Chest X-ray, AP view. Patient: 42 years old, sex M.
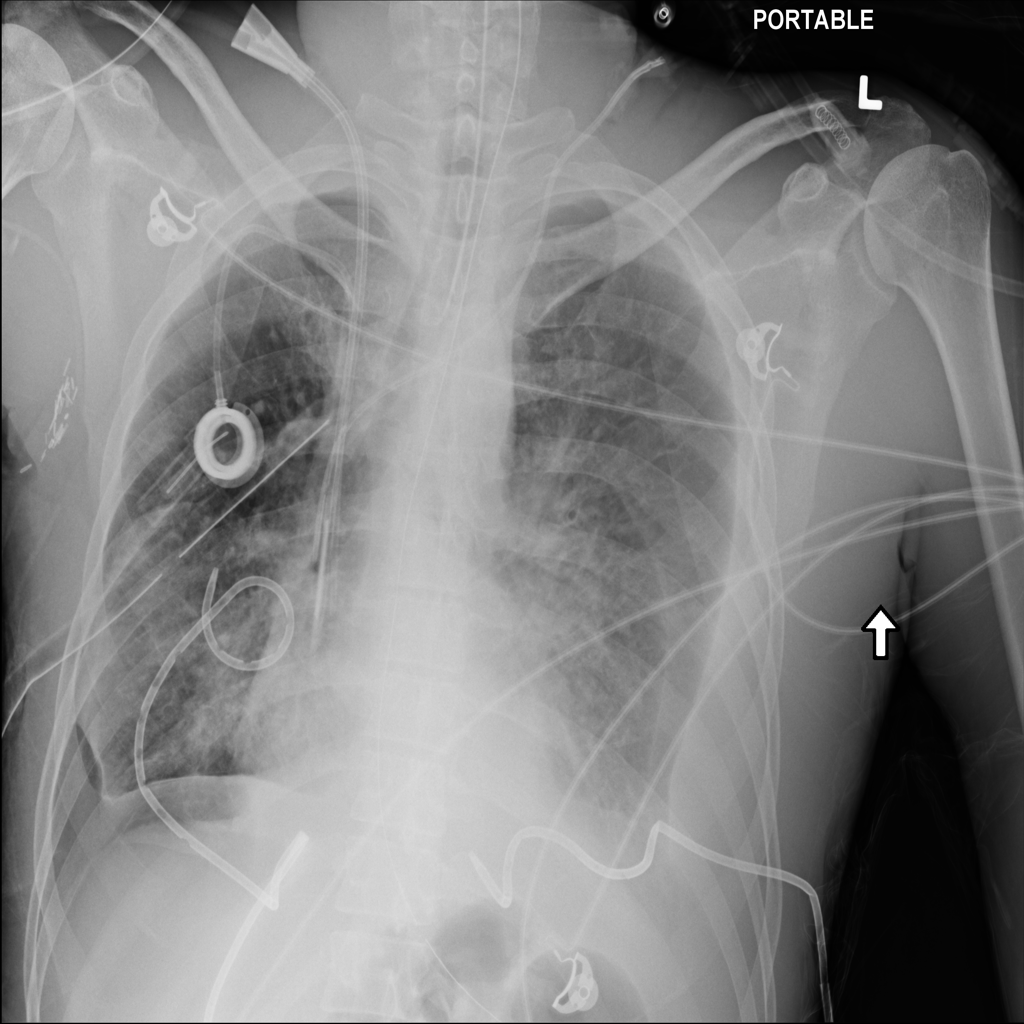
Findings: No Finding